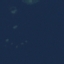
Label: SeaLake